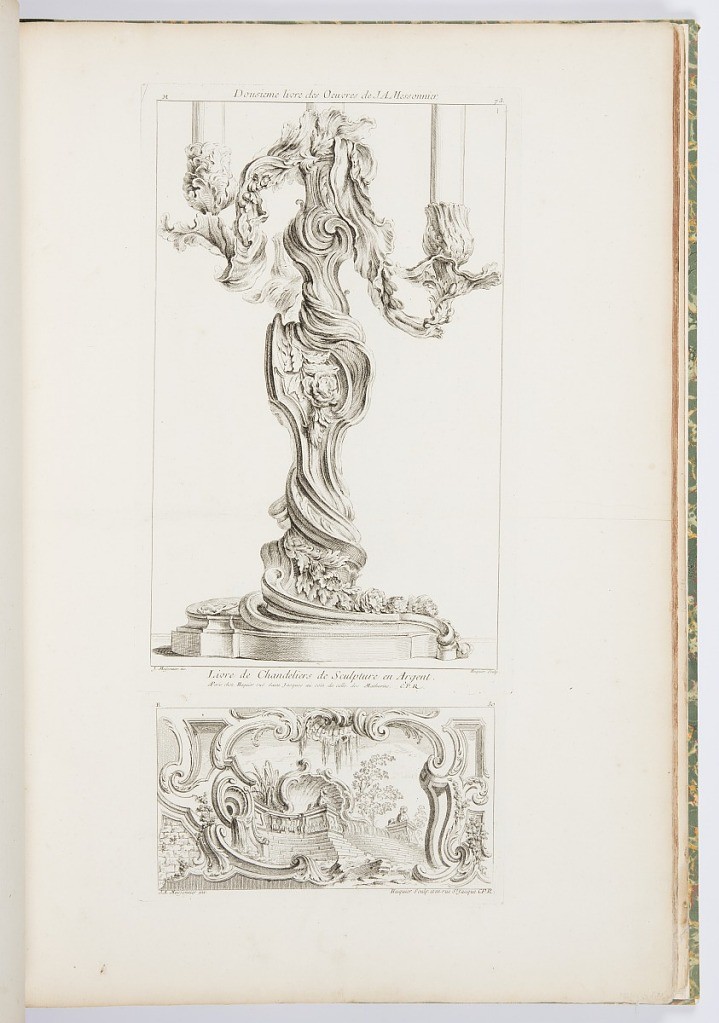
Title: Design with Steps and Terrace Guarded by Two Sphinxes
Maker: Juste-Aurèle Meissonnier, French, b. Italy, 1695–1750
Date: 1740
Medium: Engraving on white laid paper
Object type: Print
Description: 1921-6-212-31-a: Candelabra with three branches exuberantly decorat...;     1921-6-212-31-b: Design composed of a frame of volutes in which ste...